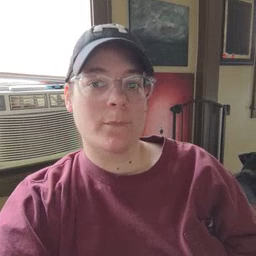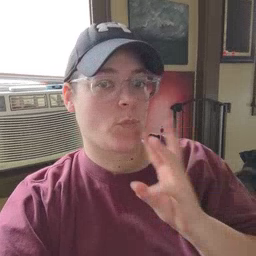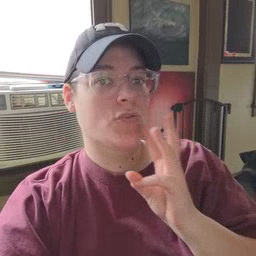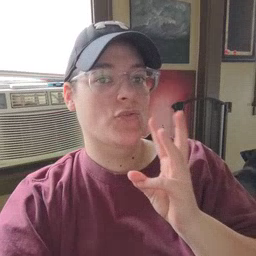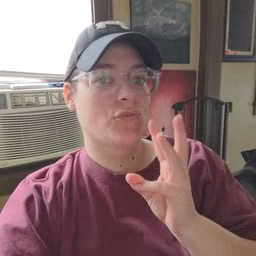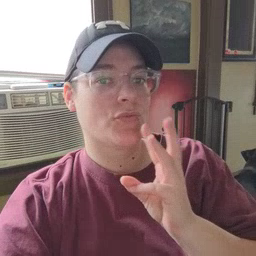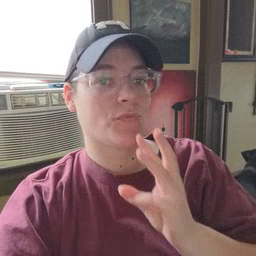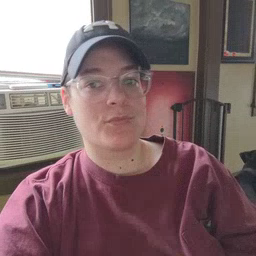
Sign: water